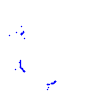
Particle: kaon